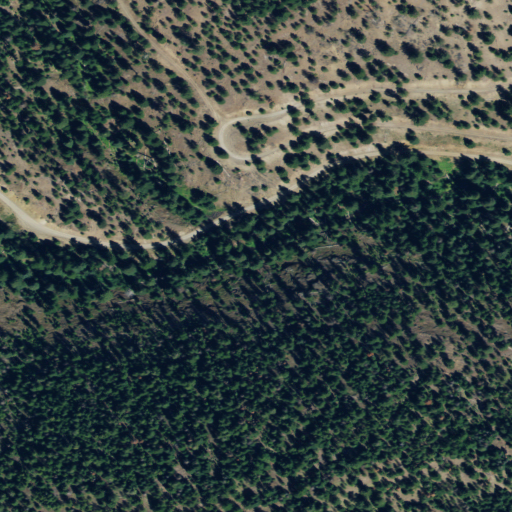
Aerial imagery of valley in Oregon named Wahoo Gulch containing evergreen forest, grassland, and shrub